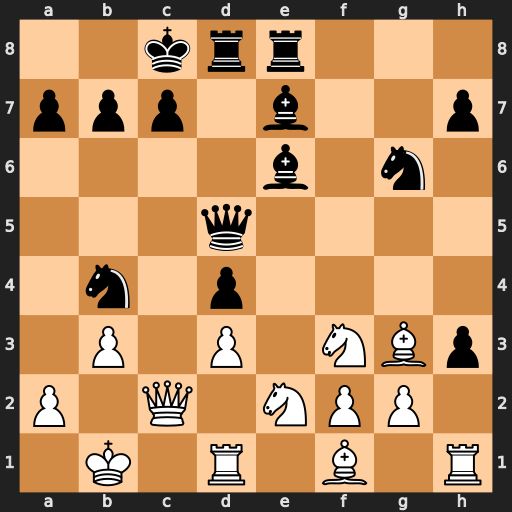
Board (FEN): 2krr3/ppp1b2p/4b1n1/3q4/1n1p4/1P1P1NBp/P1Q1NPP1/1K1R1B1R
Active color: w
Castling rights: -
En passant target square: -
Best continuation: Qxc7#